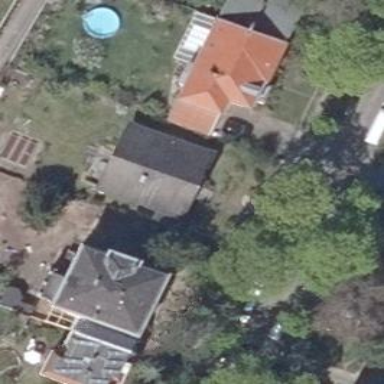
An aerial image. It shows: Detached building.